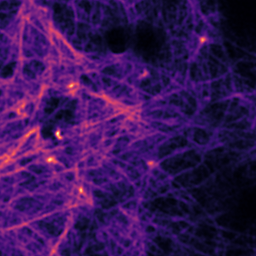
Label: Super-resolution F-actin image